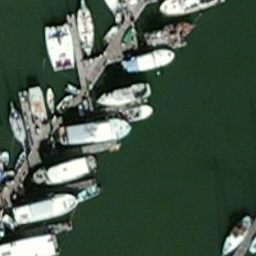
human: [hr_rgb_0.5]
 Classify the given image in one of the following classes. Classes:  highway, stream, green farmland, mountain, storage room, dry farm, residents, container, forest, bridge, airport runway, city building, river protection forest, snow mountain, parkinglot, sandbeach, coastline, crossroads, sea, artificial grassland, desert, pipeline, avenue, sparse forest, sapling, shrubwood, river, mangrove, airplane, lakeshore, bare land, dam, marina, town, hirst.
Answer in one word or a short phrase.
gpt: marina